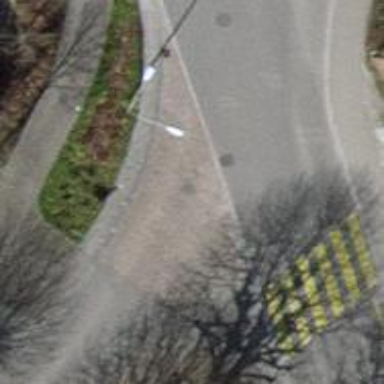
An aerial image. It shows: Road with "give way" sign.